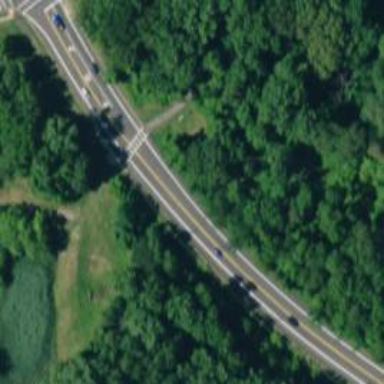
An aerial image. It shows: Crossing on the road.